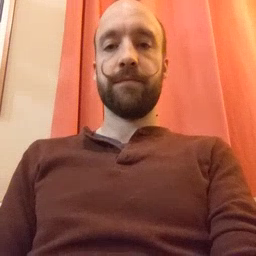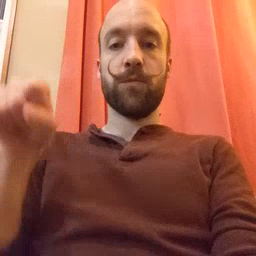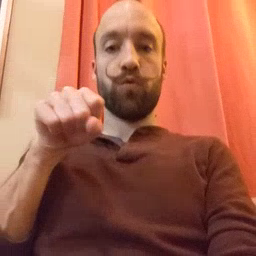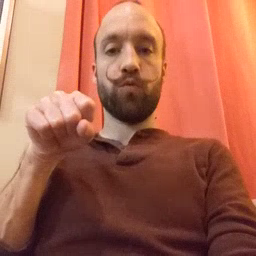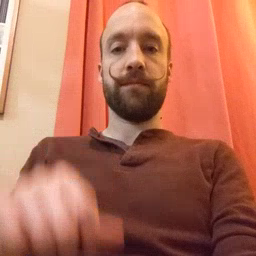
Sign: shoe